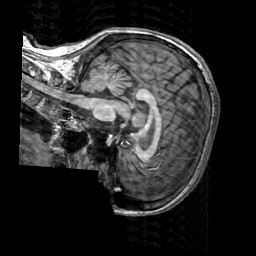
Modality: T1w
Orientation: sagittal
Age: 33
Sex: female
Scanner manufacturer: siemens
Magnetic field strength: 3 T
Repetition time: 2.3 s
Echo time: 0.00303 s